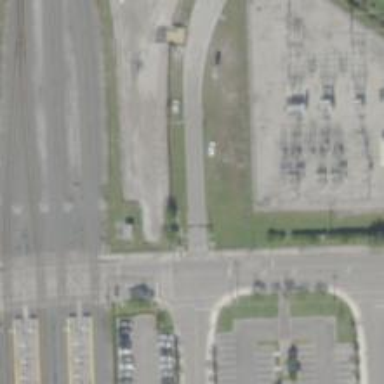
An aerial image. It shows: Asphalt footway with marked crossing lines.